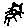
Label: cat